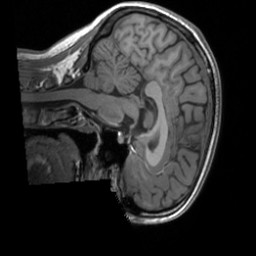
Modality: T1w
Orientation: sagittal
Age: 21
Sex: female
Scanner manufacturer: siemens
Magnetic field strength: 3 T
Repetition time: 1.9 s
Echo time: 0.00226 s